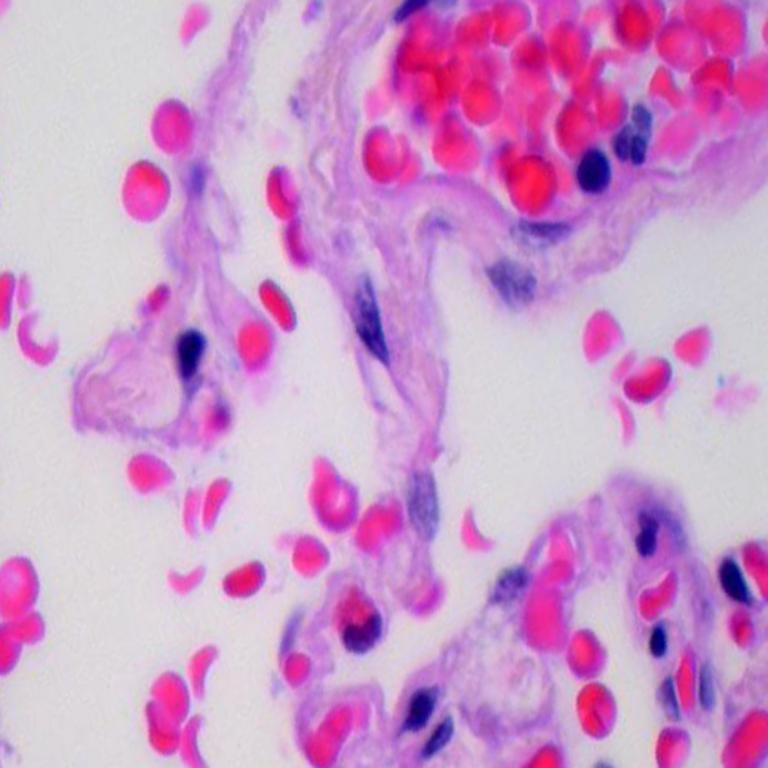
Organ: lung
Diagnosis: benign